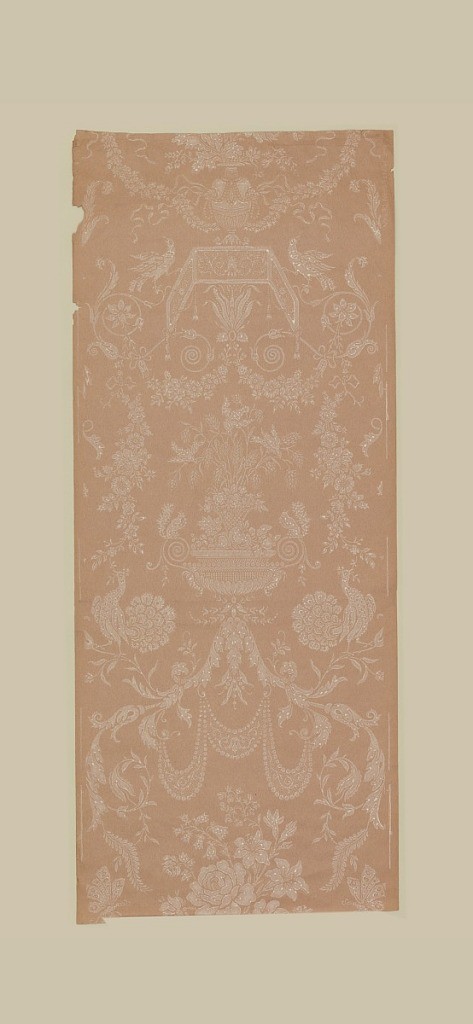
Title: The Montesian Design
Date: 1875–1900
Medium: Block-printed
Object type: Sidewall
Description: Neo-classic design with beaded festoons, urns, birds, peacocks, squirrels, garlands, acanthus and bowknots. Printed in white on dusty pink ground paper.